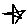
Label: star